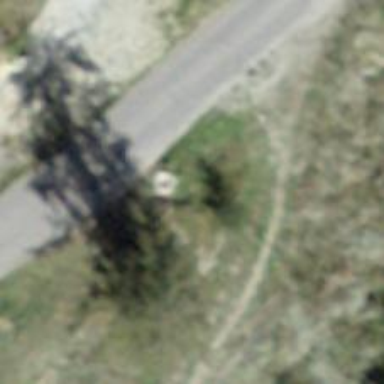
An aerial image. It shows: Bench.